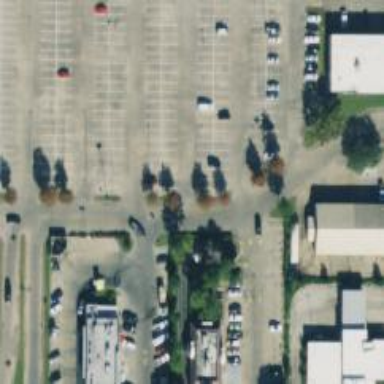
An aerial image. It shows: Parking space is available.